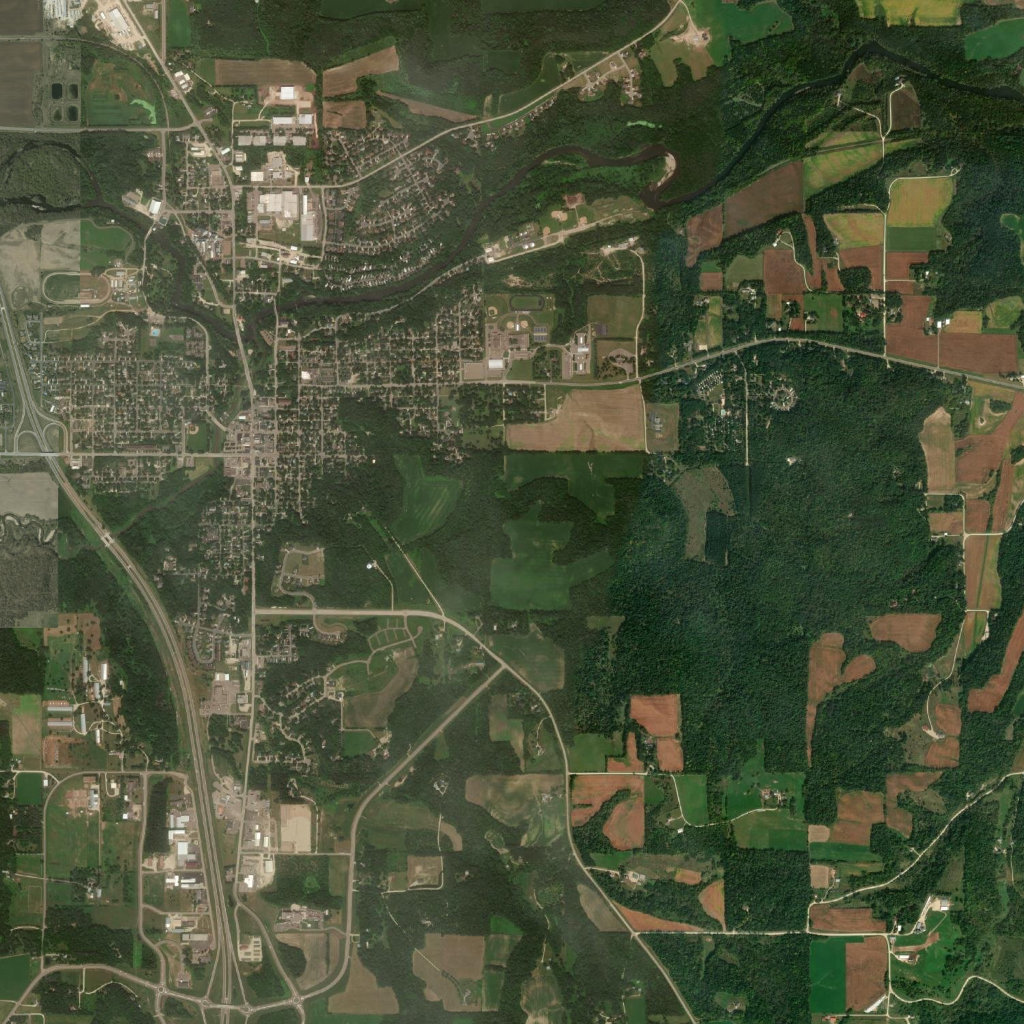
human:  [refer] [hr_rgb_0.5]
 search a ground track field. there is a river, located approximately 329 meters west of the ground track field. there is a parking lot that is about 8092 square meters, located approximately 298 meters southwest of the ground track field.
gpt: <box>[[49, 28, 53, 30, 0]]</box>